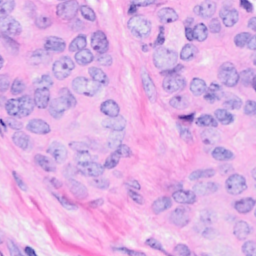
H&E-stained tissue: Breast